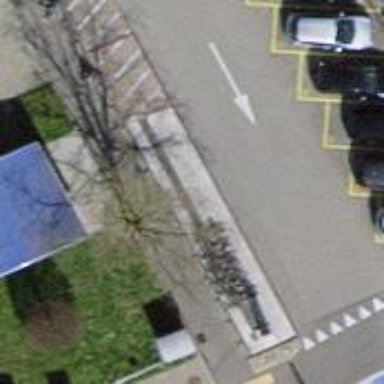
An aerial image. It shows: Bicycle rental facility.